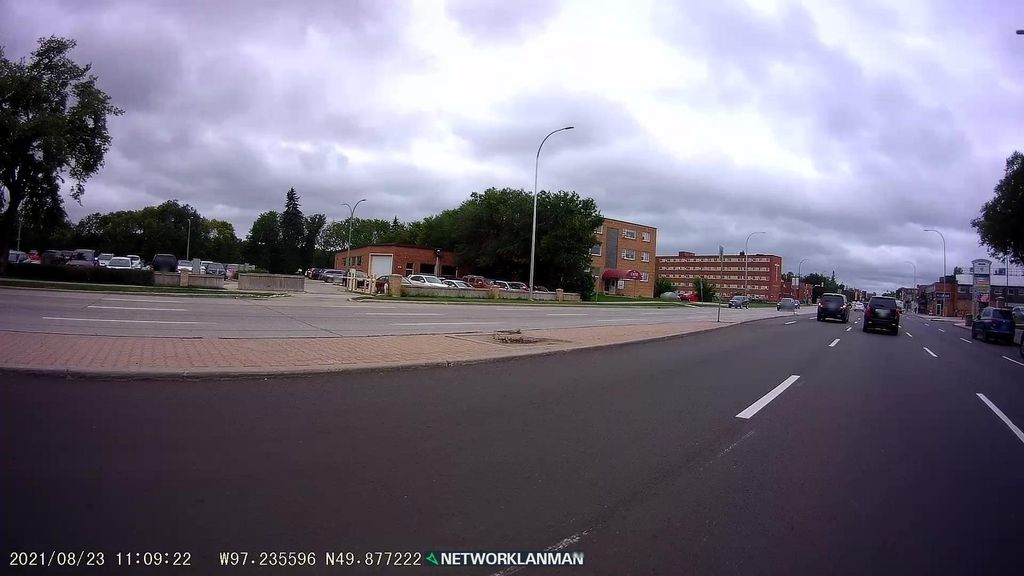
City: winnipeg